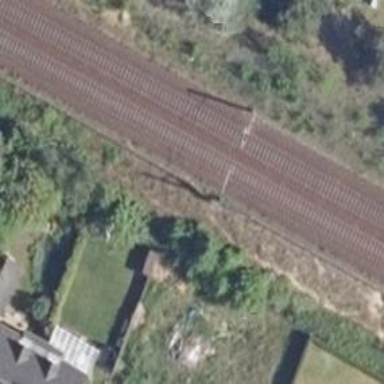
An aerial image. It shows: Railway milestone with catenary mast.